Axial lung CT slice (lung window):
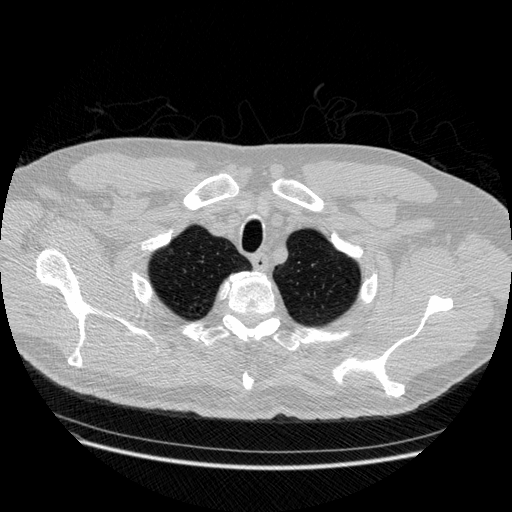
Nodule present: no